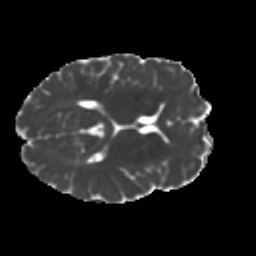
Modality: MD
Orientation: axial
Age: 25
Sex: male
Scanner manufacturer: ge
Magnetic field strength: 3 T
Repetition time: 7.8 s
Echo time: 0.0606 s